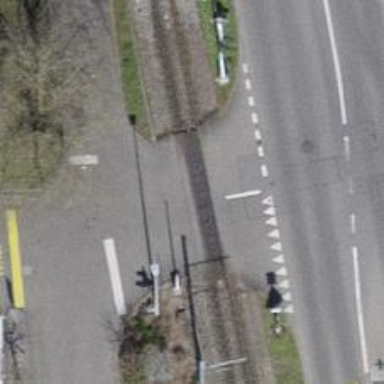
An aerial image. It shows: Level crossing along the railway.